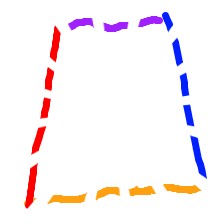
Shape: trapezoid